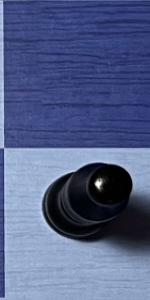
Label: Bishop_Black